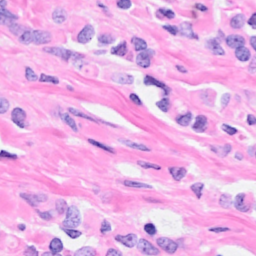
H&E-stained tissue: Breast